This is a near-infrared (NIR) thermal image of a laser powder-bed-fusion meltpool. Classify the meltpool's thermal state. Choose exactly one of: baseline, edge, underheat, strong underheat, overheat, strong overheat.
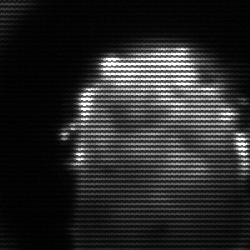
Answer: baseline